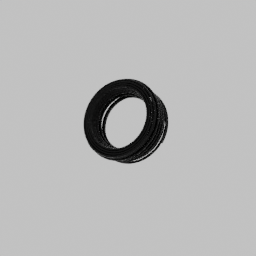
Label: electronics